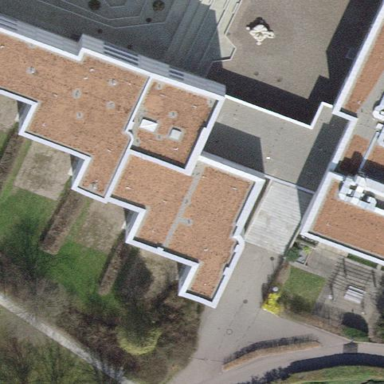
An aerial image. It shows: School building with school amenities.